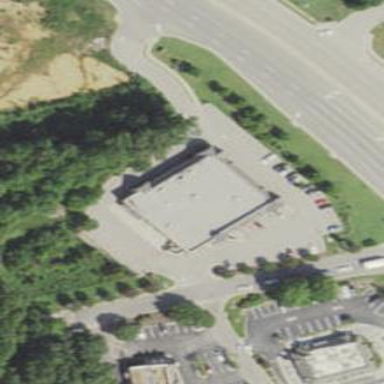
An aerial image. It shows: Building that is pharmacy providing healthcare services.